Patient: sex M, age 57
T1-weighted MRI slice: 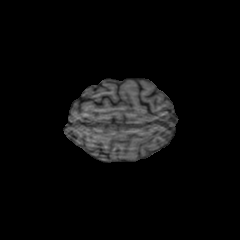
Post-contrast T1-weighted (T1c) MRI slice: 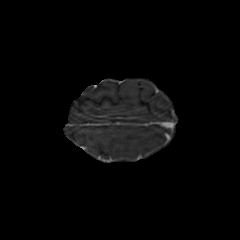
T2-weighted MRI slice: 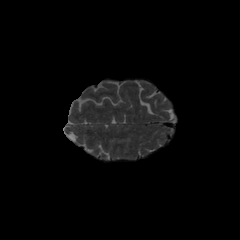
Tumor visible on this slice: no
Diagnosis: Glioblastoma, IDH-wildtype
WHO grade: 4